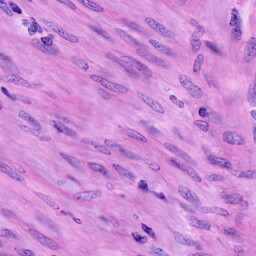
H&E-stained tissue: Cervix